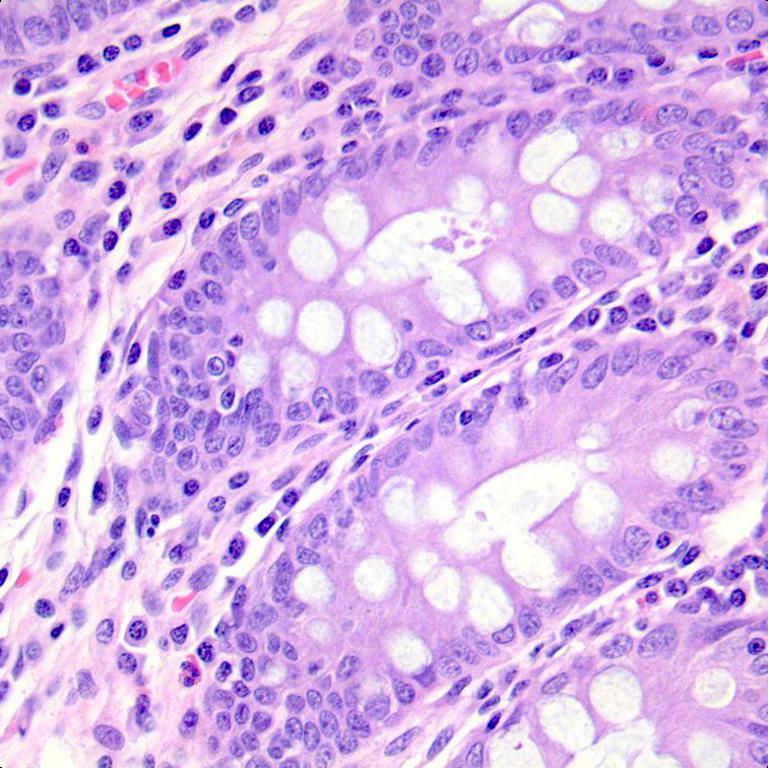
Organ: colon
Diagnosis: benign